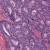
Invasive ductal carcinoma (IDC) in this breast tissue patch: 0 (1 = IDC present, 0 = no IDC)